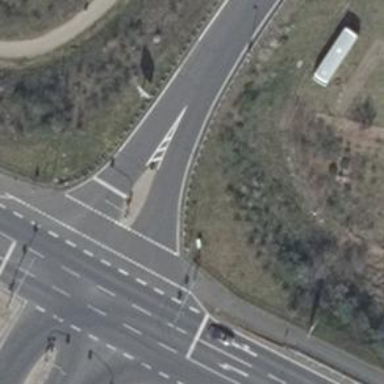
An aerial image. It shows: Road with traffic signals and traffic calming island.